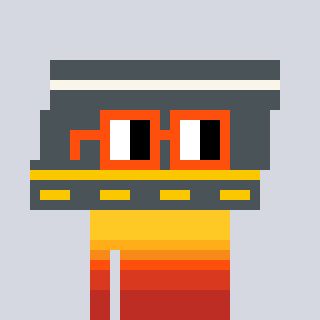
a pixel art character with square orange glasses, a road-shaped head and a orange-colored body on a cool background